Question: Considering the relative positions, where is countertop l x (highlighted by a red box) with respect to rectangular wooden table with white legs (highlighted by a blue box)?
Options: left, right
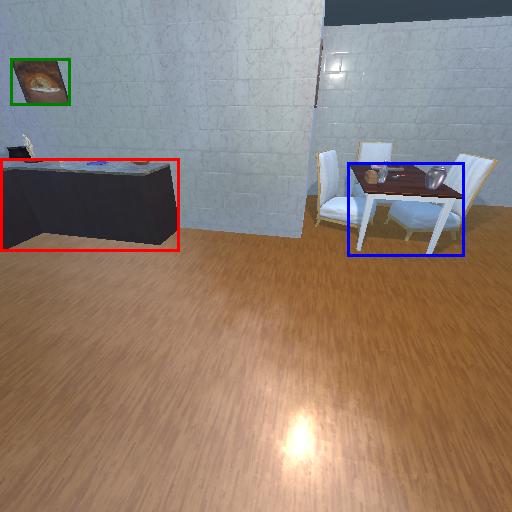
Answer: left